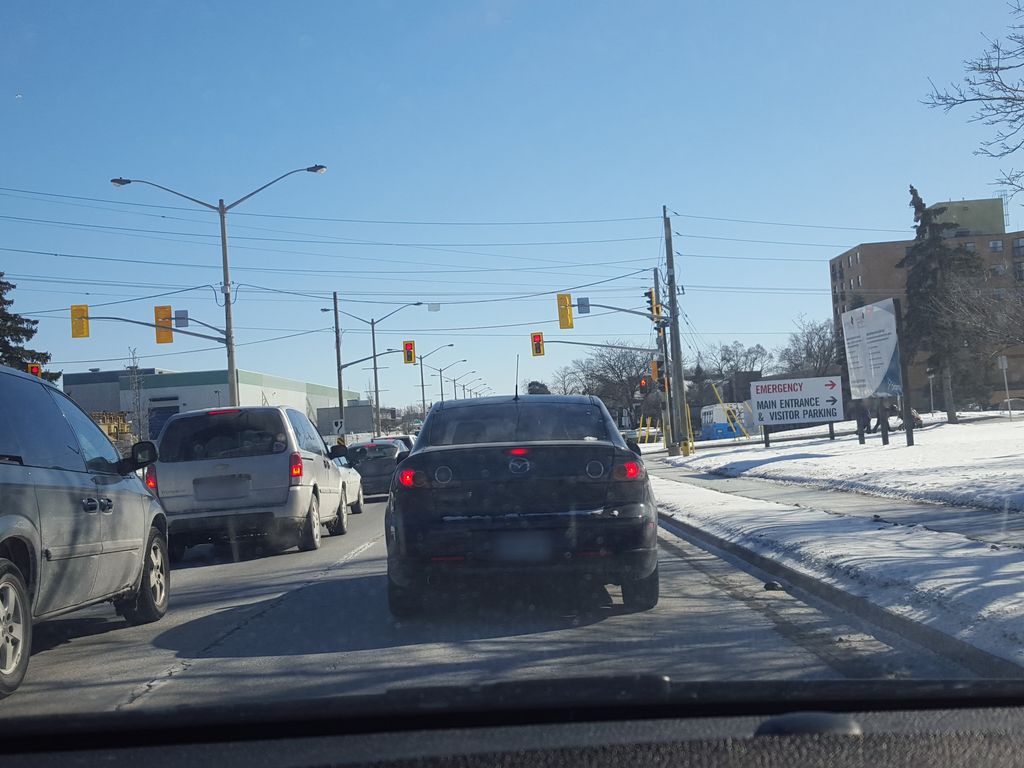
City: kitchener-waterloo